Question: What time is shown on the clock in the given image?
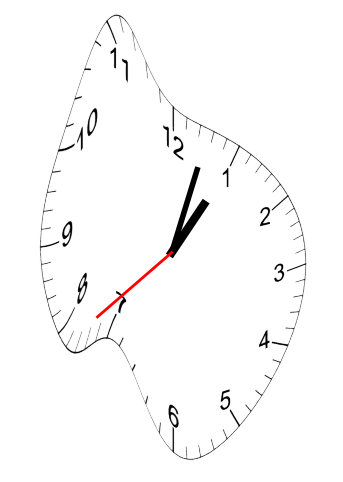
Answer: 01:02:38